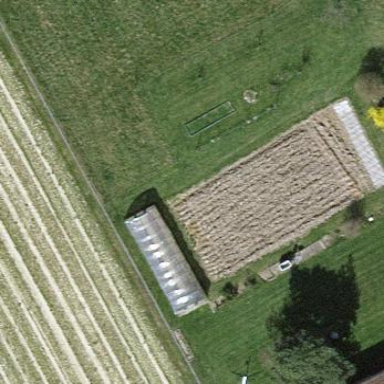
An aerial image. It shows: Area designated for allotments.